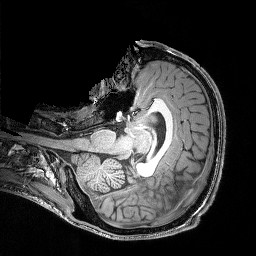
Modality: T1w
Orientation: axial
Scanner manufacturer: siemens
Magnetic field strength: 3 T
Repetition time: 0.02 s
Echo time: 0.005 s